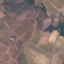
Land use / land cover: PermanentCrop